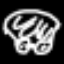
Label: hourglass